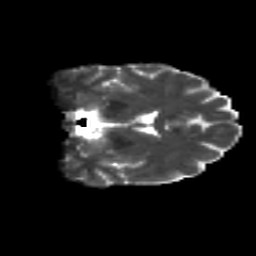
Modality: T2w
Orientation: coronal
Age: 33
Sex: male
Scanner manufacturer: siemens
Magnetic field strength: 3 T
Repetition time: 8.8 s
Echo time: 0.085 s